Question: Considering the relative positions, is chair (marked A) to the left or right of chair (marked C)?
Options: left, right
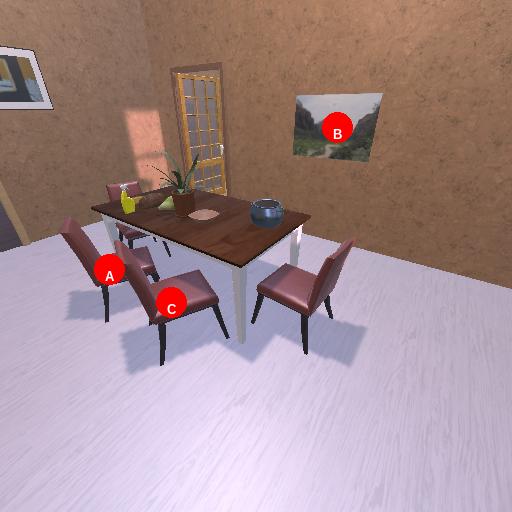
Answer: left